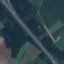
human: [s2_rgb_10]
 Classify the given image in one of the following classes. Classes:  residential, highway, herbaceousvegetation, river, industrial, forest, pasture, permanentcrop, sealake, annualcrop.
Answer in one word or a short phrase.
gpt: Highway